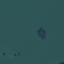
Land use / land cover class: SeaLake